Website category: game
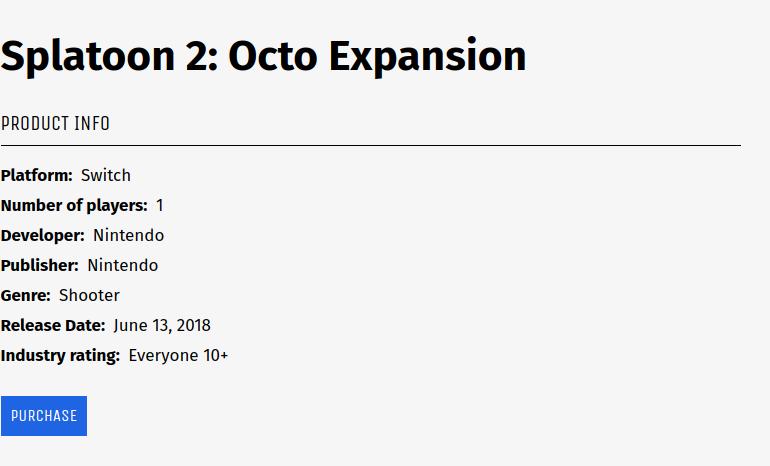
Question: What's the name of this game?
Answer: Splatoon 2: Octo Expansion

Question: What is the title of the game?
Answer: Splatoon 2: Octo Expansion

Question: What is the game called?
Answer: Splatoon 2: Octo Expansion

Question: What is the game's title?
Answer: Splatoon 2: Octo Expansion

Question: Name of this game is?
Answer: Splatoon 2: Octo Expansion

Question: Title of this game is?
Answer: Splatoon 2: Octo Expansion

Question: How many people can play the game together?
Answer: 1

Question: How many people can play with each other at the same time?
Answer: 1

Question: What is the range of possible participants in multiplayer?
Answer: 1

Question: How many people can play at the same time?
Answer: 1

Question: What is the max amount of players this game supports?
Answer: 1

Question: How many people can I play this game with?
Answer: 1

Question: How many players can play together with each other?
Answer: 1

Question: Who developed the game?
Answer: Nintendo

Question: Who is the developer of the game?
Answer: Nintendo

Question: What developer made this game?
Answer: Nintendo

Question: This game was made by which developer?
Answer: Nintendo

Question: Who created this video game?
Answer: Nintendo

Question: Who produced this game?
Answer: Nintendo

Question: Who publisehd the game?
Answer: Nintendo

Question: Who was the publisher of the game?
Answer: Nintendo

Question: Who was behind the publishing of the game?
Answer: Nintendo

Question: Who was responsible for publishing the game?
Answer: Nintendo

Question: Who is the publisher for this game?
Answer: Nintendo

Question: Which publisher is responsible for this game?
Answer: Nintendo

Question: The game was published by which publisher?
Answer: Nintendo

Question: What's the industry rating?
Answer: Everyone 10+

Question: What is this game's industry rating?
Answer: Everyone 10+

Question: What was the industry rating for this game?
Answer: Everyone 10+

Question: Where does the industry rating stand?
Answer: Everyone 10+

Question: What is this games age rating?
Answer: Everyone 10+

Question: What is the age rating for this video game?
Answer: Everyone 10+

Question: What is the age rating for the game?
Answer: Everyone 10+

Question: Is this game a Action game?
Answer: no

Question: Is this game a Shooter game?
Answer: yes

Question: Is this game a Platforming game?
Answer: no

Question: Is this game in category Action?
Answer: no

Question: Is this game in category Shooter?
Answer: yes

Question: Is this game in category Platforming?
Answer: no

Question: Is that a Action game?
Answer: no

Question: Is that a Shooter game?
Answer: yes

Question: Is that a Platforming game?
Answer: no

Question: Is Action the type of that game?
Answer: no

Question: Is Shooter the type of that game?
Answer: yes

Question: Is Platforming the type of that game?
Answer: no

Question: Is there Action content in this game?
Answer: no

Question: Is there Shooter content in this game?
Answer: yes

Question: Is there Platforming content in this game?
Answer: no

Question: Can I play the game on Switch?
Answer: yes

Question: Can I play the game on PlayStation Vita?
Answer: no

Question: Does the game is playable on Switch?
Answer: yes

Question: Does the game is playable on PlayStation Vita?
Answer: no

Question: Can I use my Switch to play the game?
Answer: yes

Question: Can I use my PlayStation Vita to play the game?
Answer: no

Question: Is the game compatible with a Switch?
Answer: yes

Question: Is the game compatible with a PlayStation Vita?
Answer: no